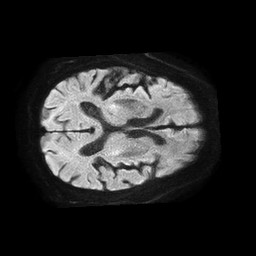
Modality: TRACE
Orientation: axial
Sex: male
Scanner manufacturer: philips
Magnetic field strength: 1.5 T
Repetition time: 4.6 s
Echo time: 0.09059 s